Question:
Please see attached image for instructions.
I'm currently a student studying for web development, I've noticed parameters being called arguments when I was under the impression, you create the argument outside of the bracket. Is this true?
How do I got about selecting parameters for a function? For example, I cannot get a console.log when I add parameters into this function in the image.
I'm also having trouble returning a specific "flavor of ice cream" with an index number. When, I attempt to do a console.log, it returns the flavor from the preset array above in the assignment.
Any tips? I need a better understanding of this going forward. Thank you for your help.
'''
function getFlavorByIndex(){
console.log(originalFlavors[2])
}
'''
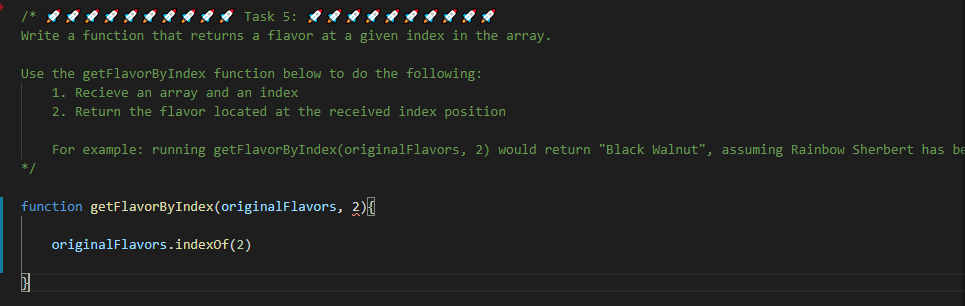
Answer: Since you are new to programming I'll try to simplify it as much as posible: first you define a function (give it a name, indicate the required parameters, and what it does to them):
'''
function getFlavorByIndex(originalFlavors, anyIndex){
console.log(originalFlavors[anyIndex])
}
'''
Then you call/execute the funcion, with actual values:
'''
getFlavorByIndex(['Apple','Banana','Coconut', 'Donut'], 2);
//prints 'Coconut'
'''